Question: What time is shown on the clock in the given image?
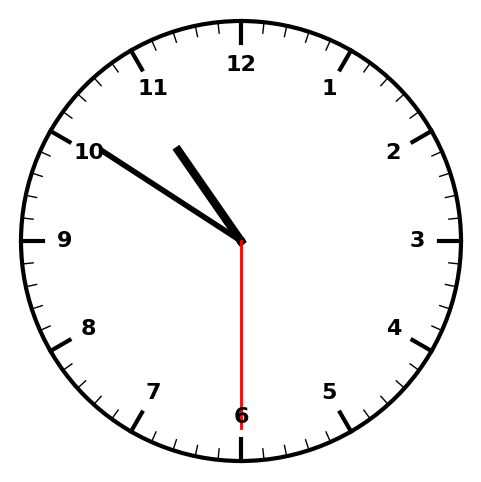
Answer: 10:50:30